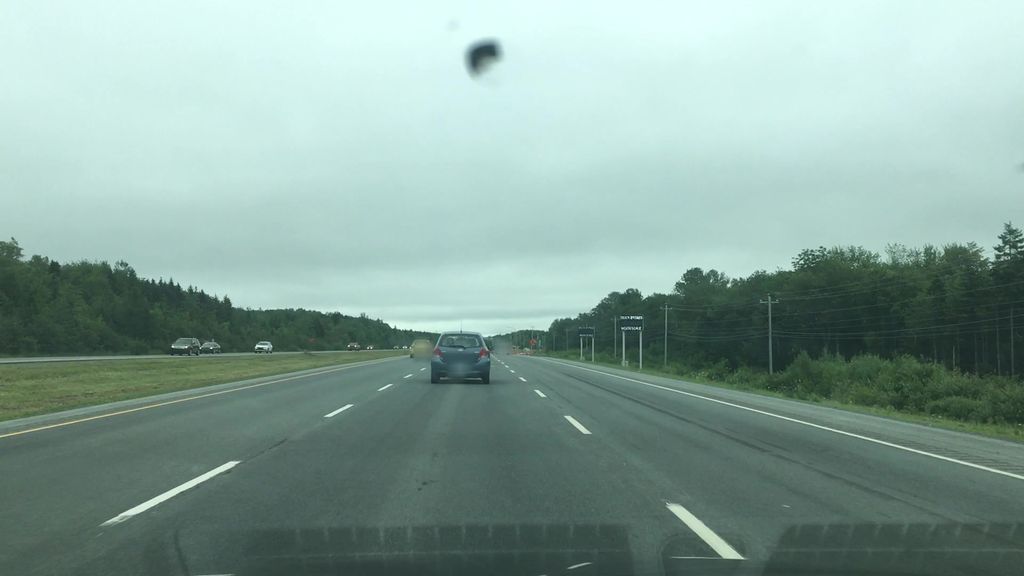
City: halifax